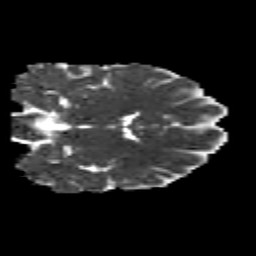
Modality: MD
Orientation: coronal
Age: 25
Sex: male
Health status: healthy
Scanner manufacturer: siemens
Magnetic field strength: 3 T
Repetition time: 10.8 s
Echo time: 0.082 s